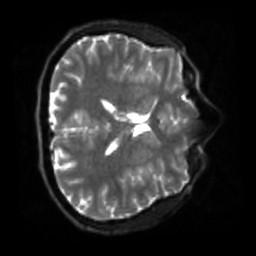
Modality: sbref
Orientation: axial
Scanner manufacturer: siemens
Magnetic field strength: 3 T
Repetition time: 4 s
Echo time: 0.0594 s